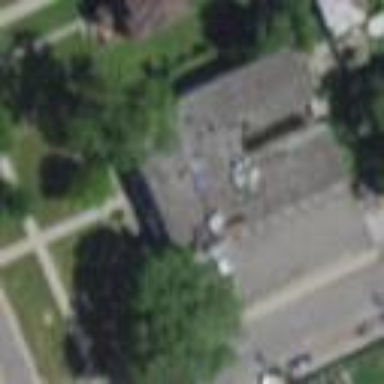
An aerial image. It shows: Nursing home.